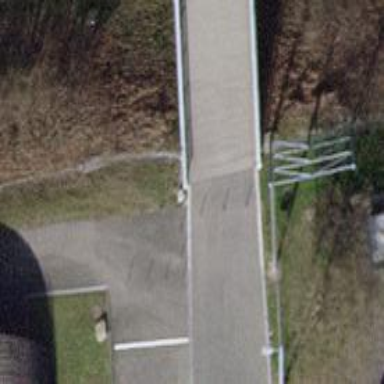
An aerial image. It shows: Bollard barrier.